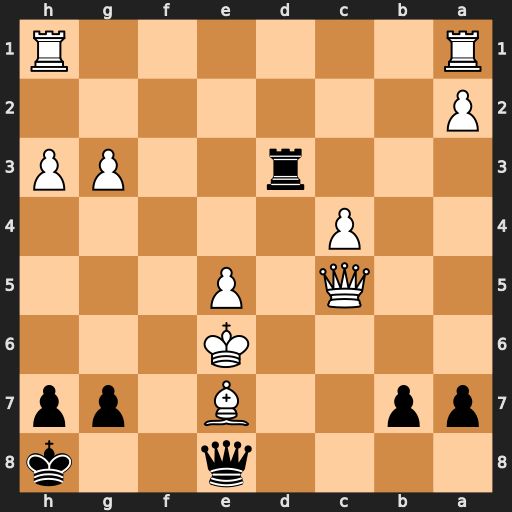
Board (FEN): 4q2k/pp2B1pp/4K3/2Q1P3/2P5/3r2PP/P7/R6R
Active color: b
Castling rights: -
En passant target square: -
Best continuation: Qd7+ Kf7 Rf3#